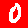
Digit: 0